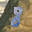
Label: 8